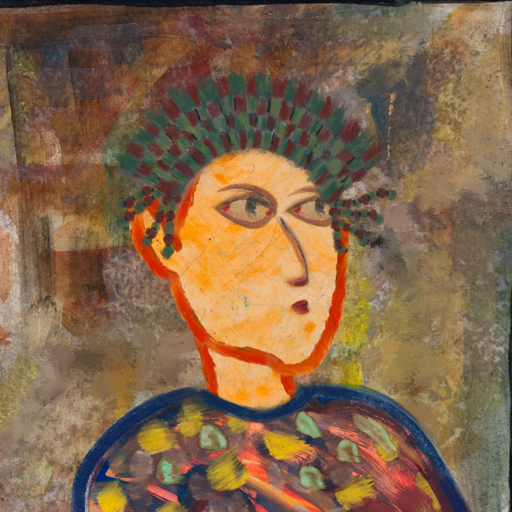
Background: Mosgoul, Head And Neck Side: Experience, Face Side: GypsyMother, Bust: Mother_And_Son_Mother, Hair Side: Blank, Head Accessory: After_Raid_Crown, Second Necklace: Blank, Necklace: Blank, Baby: Blank